Field crop: maize
Growth stage: 2
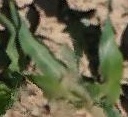
Species: maize